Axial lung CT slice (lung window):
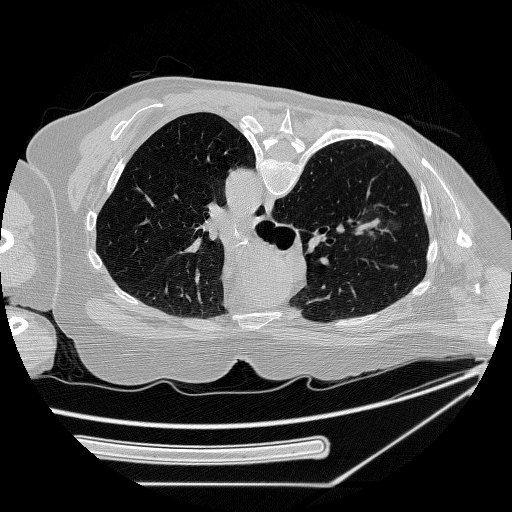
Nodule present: yes
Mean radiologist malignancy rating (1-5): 5